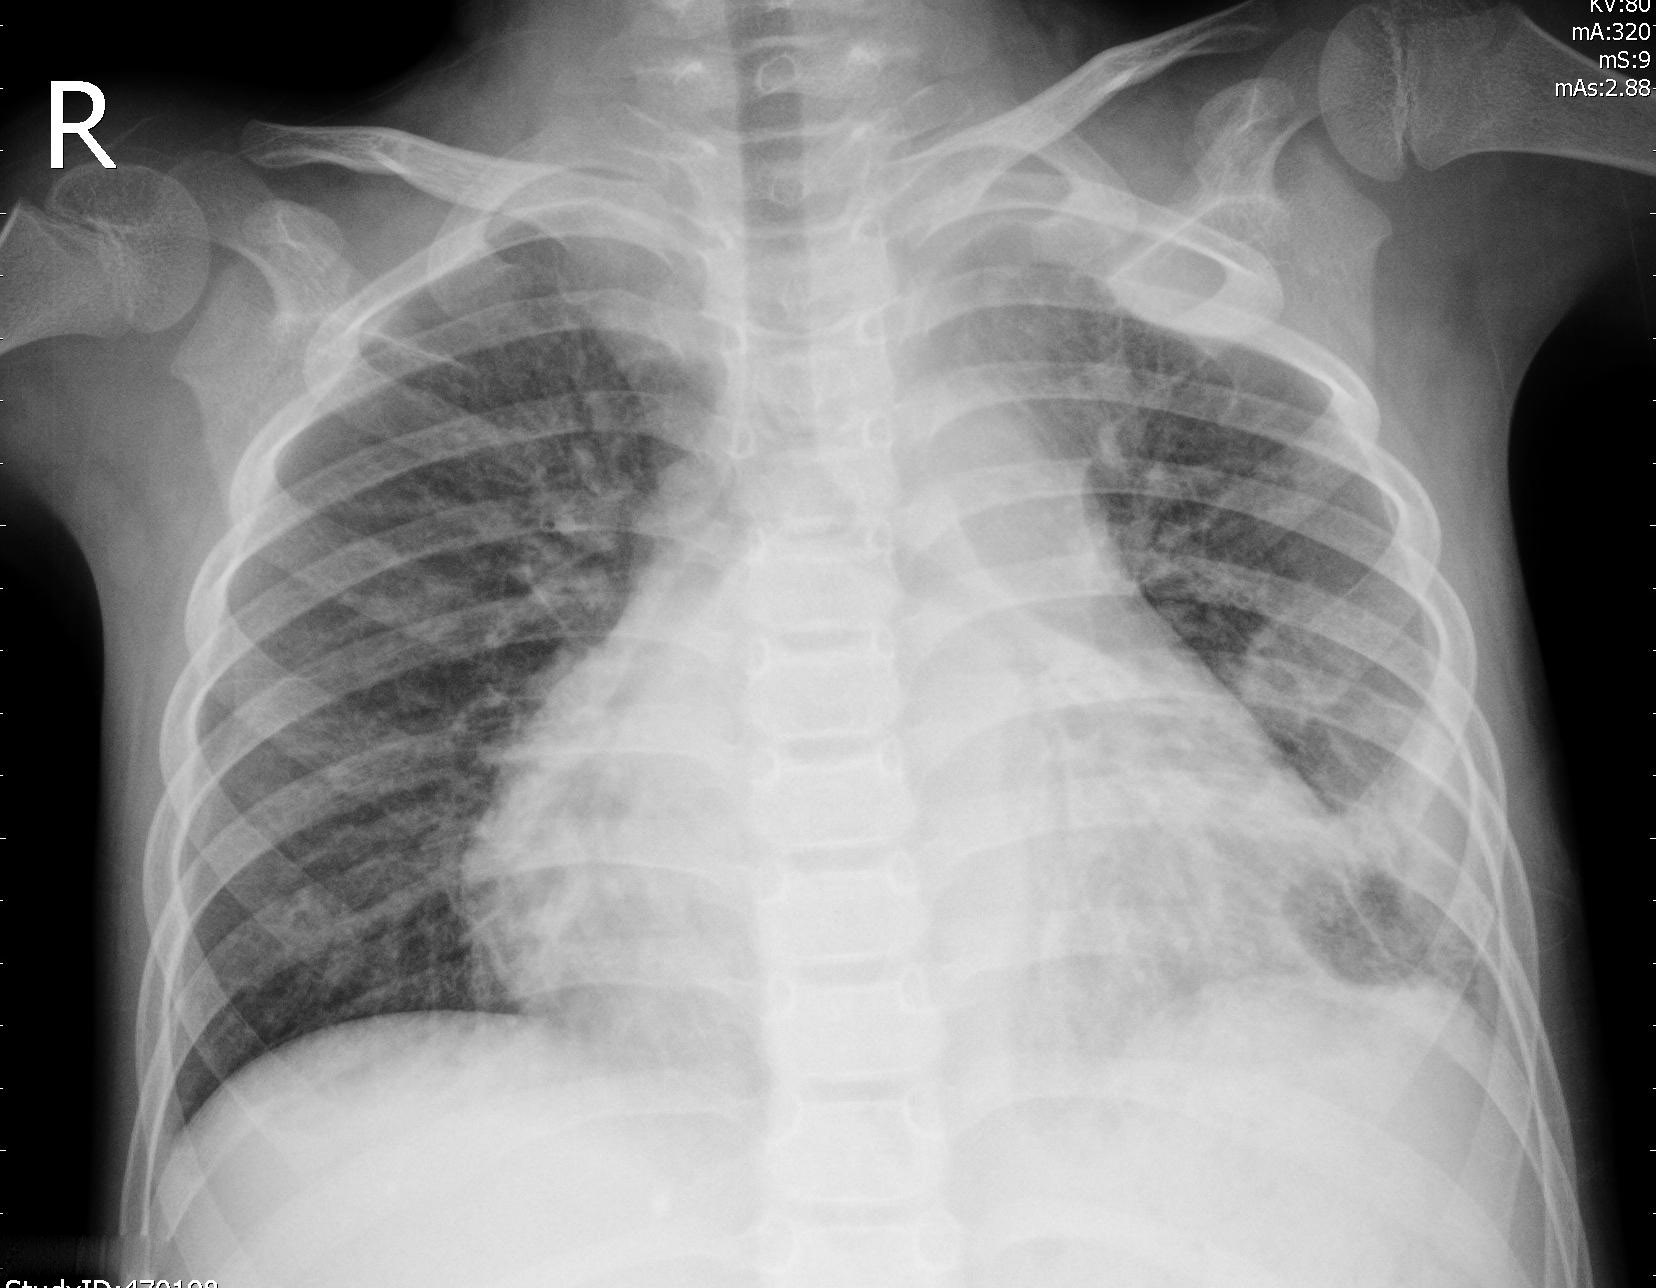
Diagnosis: PNEUMONIA